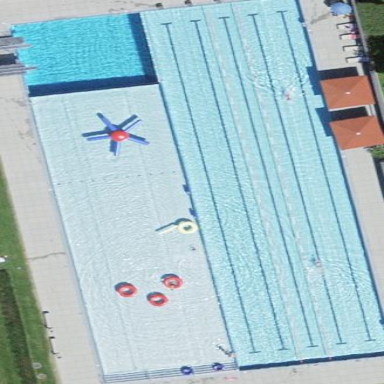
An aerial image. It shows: Swimming pool area designated for leisure and sports activities.